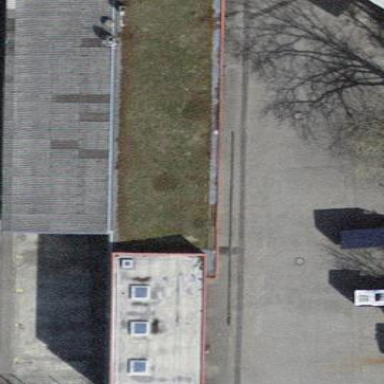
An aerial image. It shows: Industrial building.